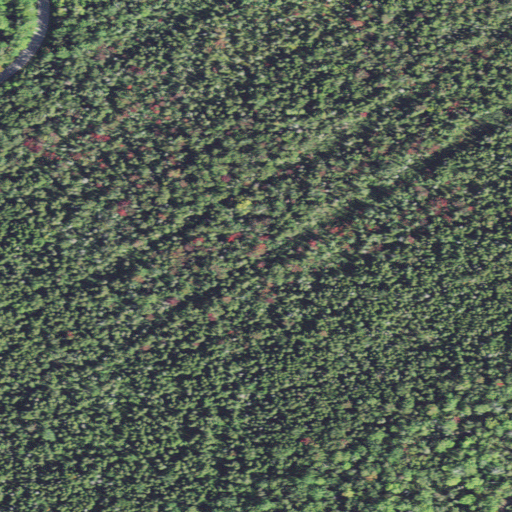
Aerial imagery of dune(s) in Michigan named Birch Point Dune and Swale Complex (Minor) containing woody wetlands and open development